Interaction volume radius: 10 \u00c5
Interaction volume height: 20 \u00c5
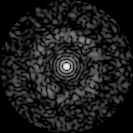
Disorder parameter: 0.8205